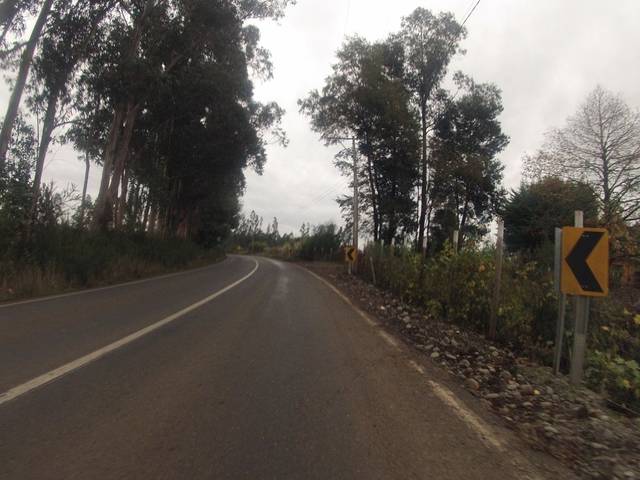
Region: Chile
Coordinates: -38.817, -72.683